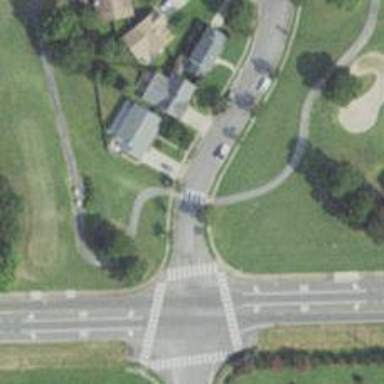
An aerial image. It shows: Marked road crossing.